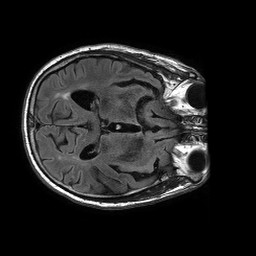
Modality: FLAIR
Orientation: axial
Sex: male
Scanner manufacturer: philips
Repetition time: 11 s
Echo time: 0.125 s